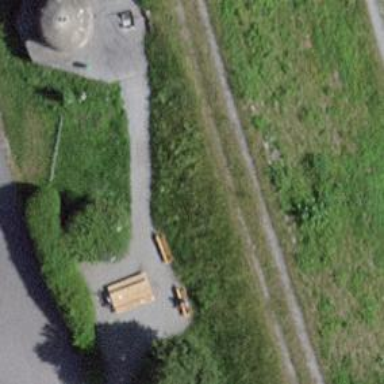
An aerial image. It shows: Bench for seating.